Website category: university
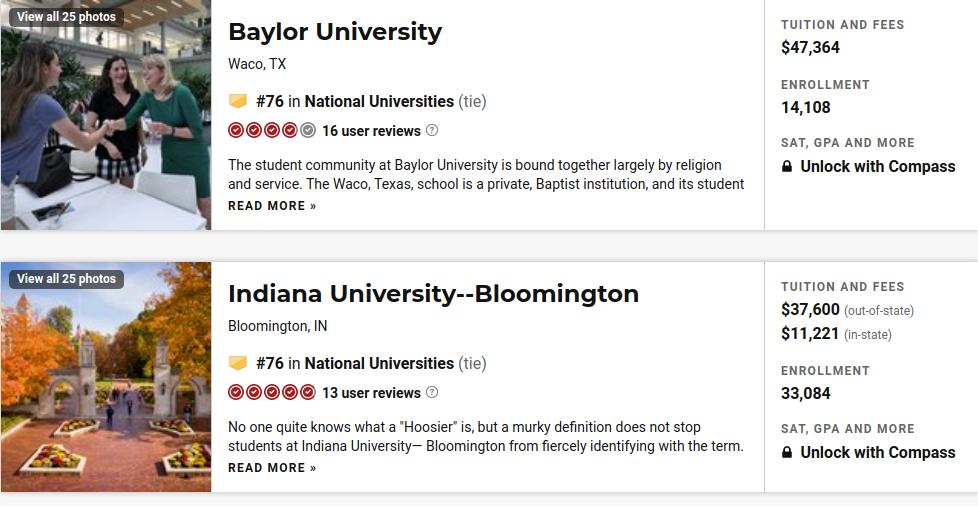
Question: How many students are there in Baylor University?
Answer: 14,108

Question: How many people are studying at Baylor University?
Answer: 14,108

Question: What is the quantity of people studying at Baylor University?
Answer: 14,108

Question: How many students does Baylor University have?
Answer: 14,108

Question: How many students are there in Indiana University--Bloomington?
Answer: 33,084

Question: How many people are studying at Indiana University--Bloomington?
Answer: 33,084

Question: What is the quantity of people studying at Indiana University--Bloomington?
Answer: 33,084

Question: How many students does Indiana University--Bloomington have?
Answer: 33,084

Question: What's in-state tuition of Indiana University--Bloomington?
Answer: $11,221

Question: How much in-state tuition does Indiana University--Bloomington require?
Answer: $11,221

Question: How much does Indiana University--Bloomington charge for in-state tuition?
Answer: $11,221

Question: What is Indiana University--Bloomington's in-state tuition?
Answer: $11,221

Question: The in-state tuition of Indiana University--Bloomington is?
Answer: $11,221

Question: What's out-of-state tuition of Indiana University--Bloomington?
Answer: $37,600

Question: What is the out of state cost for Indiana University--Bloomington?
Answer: $37,600

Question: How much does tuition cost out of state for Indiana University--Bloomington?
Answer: $37,600

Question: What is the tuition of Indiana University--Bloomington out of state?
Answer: $37,600

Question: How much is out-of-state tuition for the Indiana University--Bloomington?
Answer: $37,600

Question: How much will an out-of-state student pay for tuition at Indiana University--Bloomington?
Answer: $37,600

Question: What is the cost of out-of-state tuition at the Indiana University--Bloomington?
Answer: $37,600

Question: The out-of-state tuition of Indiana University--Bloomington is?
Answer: $37,600

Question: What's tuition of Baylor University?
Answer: $47,364

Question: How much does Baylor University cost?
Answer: $47,364

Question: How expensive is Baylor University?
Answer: $47,364

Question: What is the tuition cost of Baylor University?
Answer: $47,364

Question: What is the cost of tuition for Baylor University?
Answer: $47,364

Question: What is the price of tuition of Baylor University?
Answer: $47,364

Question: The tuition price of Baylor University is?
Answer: $47,364

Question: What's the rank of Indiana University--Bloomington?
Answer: #76

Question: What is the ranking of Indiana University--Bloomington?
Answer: #76

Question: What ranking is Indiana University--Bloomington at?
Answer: #76

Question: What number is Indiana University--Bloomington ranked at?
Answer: #76

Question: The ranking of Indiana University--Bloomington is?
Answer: #76

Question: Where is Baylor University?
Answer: Waco, TX

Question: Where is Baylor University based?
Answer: Waco, TX

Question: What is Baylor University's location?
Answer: Waco, TX

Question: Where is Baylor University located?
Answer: Waco, TX

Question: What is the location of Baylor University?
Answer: Waco, TX

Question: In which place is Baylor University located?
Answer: Waco, TX

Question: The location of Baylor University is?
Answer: Waco, TX

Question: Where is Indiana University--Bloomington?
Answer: Bloomington, IN

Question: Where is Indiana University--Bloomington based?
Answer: Bloomington, IN

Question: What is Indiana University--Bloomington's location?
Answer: Bloomington, IN

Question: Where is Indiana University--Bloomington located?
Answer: Bloomington, IN

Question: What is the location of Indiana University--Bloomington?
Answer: Bloomington, IN

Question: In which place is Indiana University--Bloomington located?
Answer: Bloomington, IN

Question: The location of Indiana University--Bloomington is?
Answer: Bloomington, IN

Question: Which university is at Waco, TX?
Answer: Baylor University

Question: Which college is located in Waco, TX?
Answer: Baylor University

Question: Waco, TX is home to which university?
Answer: Baylor University

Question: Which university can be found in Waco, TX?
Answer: Baylor University

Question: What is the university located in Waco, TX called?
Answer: Baylor University

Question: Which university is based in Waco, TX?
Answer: Baylor University

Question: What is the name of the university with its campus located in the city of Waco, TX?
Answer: Baylor University

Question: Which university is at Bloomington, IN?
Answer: Indiana University--Bloomington

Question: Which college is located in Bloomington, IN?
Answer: Indiana University--Bloomington

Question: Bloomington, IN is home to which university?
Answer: Indiana University--Bloomington

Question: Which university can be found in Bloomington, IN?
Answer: Indiana University--Bloomington

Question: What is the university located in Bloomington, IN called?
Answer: Indiana University--Bloomington

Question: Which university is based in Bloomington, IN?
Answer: Indiana University--Bloomington

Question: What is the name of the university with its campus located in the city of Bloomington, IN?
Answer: Indiana University--Bloomington